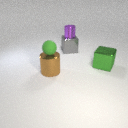
large green metal cube to the right of large brown metal cylinder